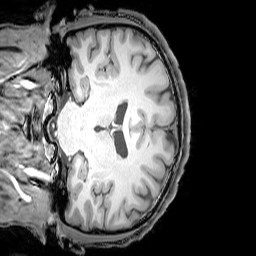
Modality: T1w
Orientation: coronal
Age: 20
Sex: male
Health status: healthy
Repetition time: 0.081 s
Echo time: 0.037 s